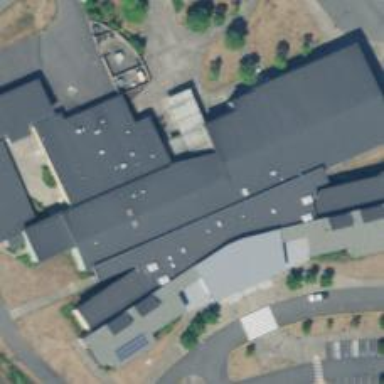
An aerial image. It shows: School.